Question: I am trying to create my first Store app for Windows 8.
I installed VS2015 RC and the <URL>.
Unfortunately I can't see the templates in VS, differently from what the link shows .
I am running VS2015 Enterprise RC on a Windows 7 machine.
What am I missing? Thank you
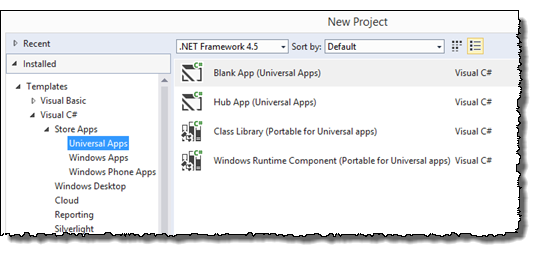
Answer: Minimum required OS for developing Windows Store Apps is Windows 8. With Windows 7 you wont be able to develop Store apps.